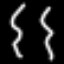
Label: squiggle